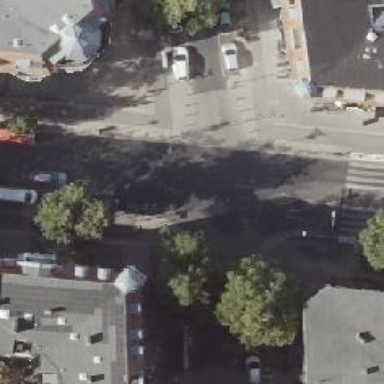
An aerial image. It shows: Unmarked crossing on the road.